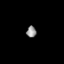
Tissue: lung
Cell type: Endothelial cells
Senescence score: 0.6806
Nuclear area (px): 107
Mean DAPI intensity: 147.159